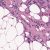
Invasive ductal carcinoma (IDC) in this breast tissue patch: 1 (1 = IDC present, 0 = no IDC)